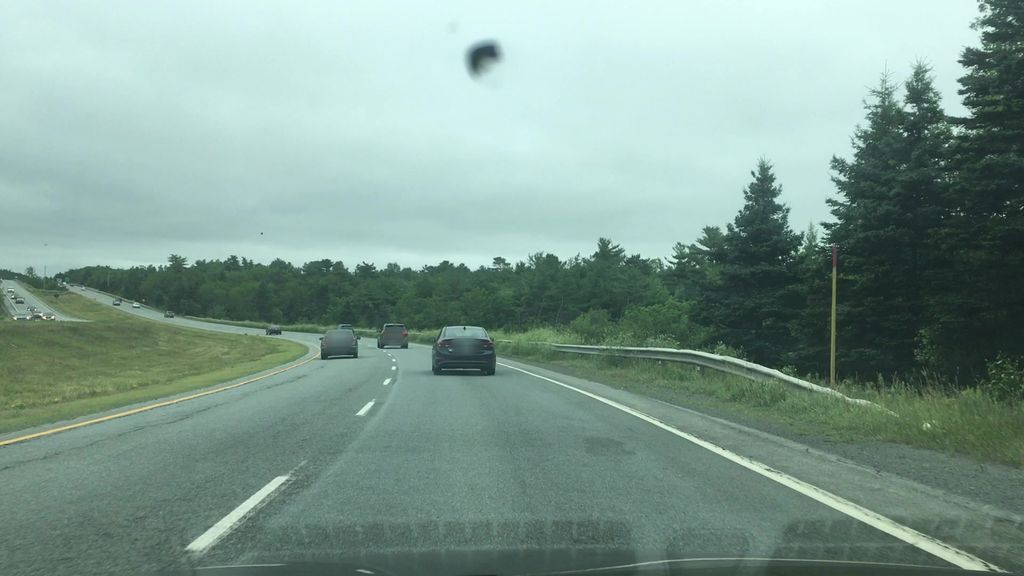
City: halifax